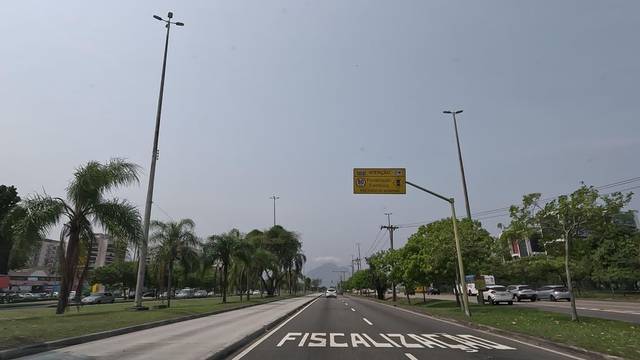
Region: Brazil
Coordinates: -23.0, -43.381